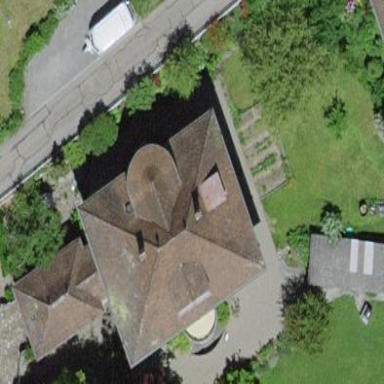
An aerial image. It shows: House with hipped roof.